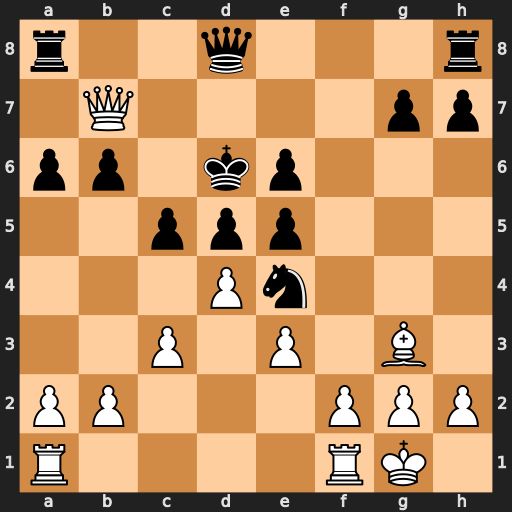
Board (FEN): r2q3r/1Q4pp/pp1kp3/2ppp3/3Pn3/2P1P1B1/PP3PPP/R4RK1
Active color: w
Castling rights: -
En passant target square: -
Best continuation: Bxe5#